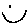
Label: smiley face